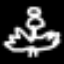
Label: angel